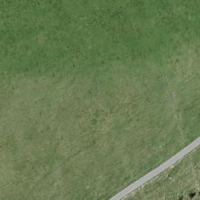
EUNIS habitat code: 23
Species observed at this site:
Campanula glomerata